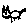
Label: cat